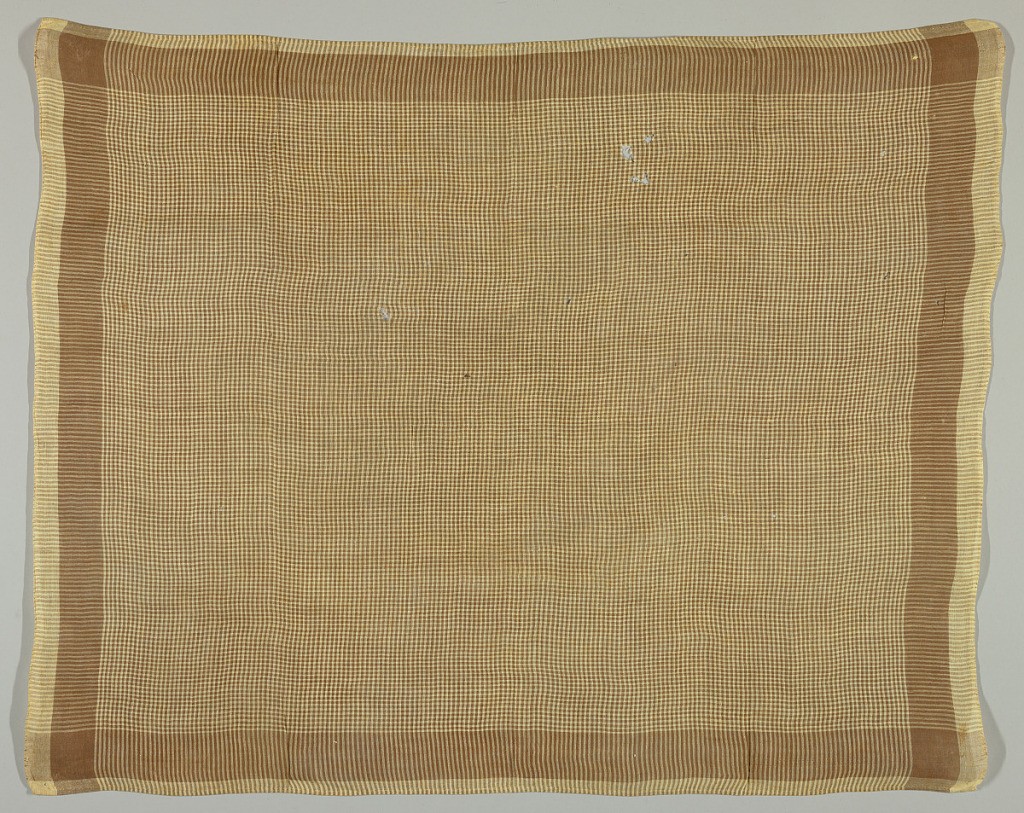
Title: Textile
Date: late 19th century
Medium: cotton Technique: plain weave; twist unknown
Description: Yarn-dyed woven pattern of small beige and brown checks.